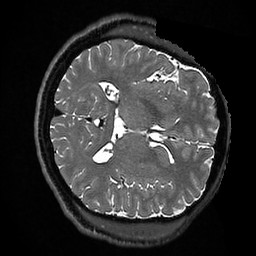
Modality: T2w
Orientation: axial
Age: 40
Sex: male
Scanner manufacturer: ge
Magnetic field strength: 3 T
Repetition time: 3.202 s
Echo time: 0.05862 s